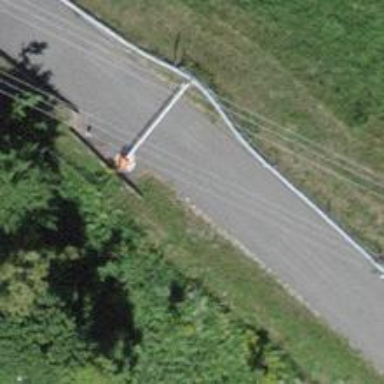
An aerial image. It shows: Lift gate barrier.